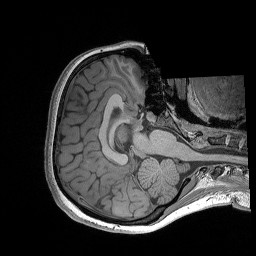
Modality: T1w
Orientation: axial
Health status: healthy
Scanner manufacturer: siemens
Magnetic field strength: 3 T